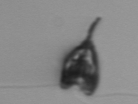
Label: Pyramimonas_longicauda